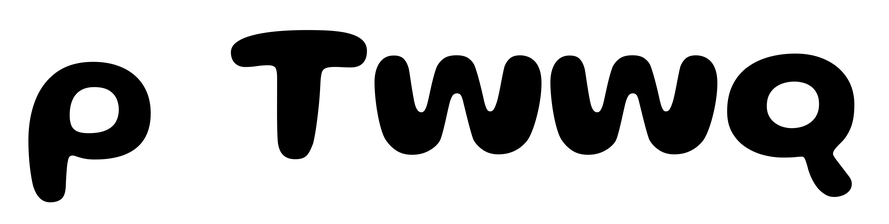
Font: Gluten_SemiBold